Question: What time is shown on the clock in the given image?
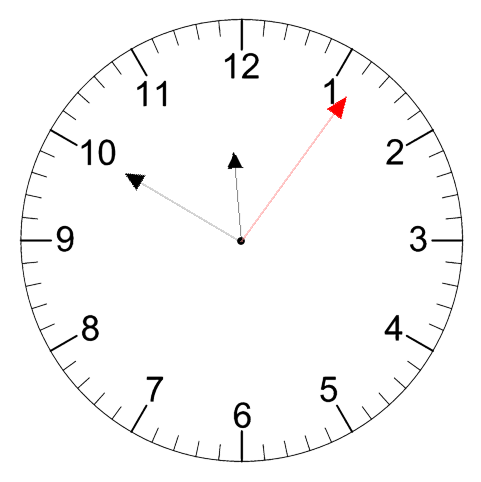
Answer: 11:50:06